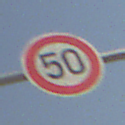
Verkehrszeichen: Geschwindigkeit50
Umgebung: Outdoor, Suburban
Tageszeit: MorningAfternoon
Wetter: Clear
Licht: Natural
Jahreszeit: NotSpecified
Kontrast: HighContrast